Question: I am trying to plot a pie chart with data set containing zero values.But pie chart shows only labels till data gets updated.
What if I wanted to show empty pie chart.

I have given:
'''
var data = [
{
label: "Series1",
data: 0,
url: "http://stackoverflow.com"},
{
label: "Series2",
data: 0,
url: "http://serverfault.com"},
{
label: "Serie3",
data: 0,
url: "http://superuser.com"},
{
label: "Series4",
data: 0,
url: "http://www.google.com"},
{
label: "Series5",
data: 0,
url: "http://www.oprah.com"},
{
label: "Series6",
data: 0,
url: "http://www.realultimatepower.net/"}
];
var options = {
series: {
pie: {
show: true
}
},
grid: {
hoverable: true
}
};
var plot = $.plot($("#graphLoaderDiv"), data, options);
'''
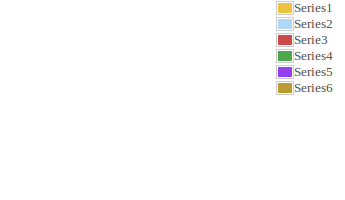
Answer: After digging deeper I realized The best possible solution is to not to show pie chart if your data set values are zero.You either can do it editing following plugin or adding check inside your plotting function.
Download jquery.flot.pie.js from here
> <URL>
Go to line No 411 and modify code as follows.
'''
if( isNaN(angle) ) {
//var html = html = '<span class="pieLabel" id="pieLabelNoData" style="position:absolute;top:20px;left:5px;">There is no available data.</span>';
//html = target.append(html);
target.hide();
}
'''